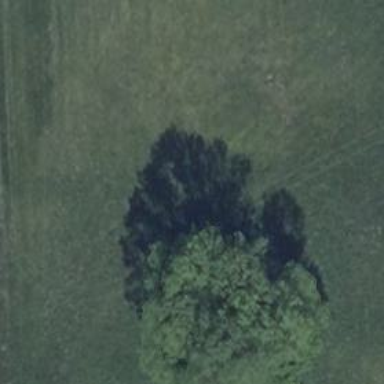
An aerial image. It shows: Hunting stand.